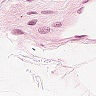
Metastatic tissue present: no